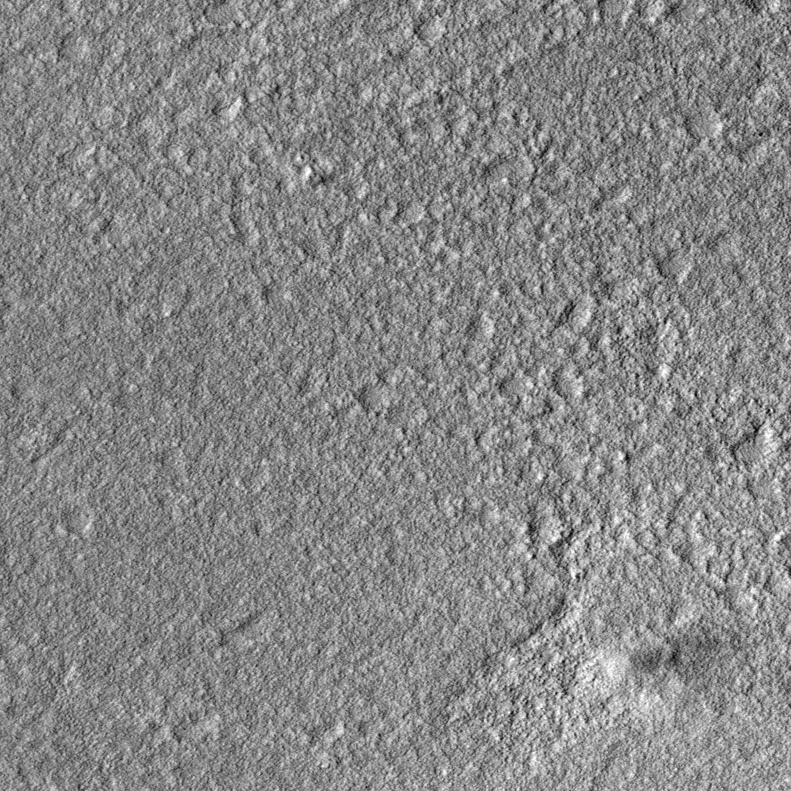
Label: dustdevil